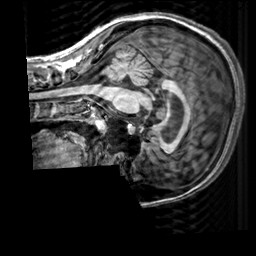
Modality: T1w
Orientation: sagittal
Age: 33
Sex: female
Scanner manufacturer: siemens
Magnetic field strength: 3 T
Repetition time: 2.3 s
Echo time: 0.00303 s